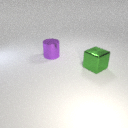
large purple metal cylinder to the left of large green metal cube